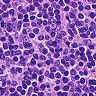
Metastatic tissue present: no